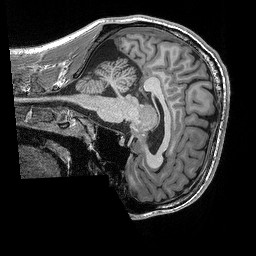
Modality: T1w
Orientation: sagittal
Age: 29
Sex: male
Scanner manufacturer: siemens
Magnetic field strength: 3 T
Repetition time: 2.3 s
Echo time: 0.00298 s